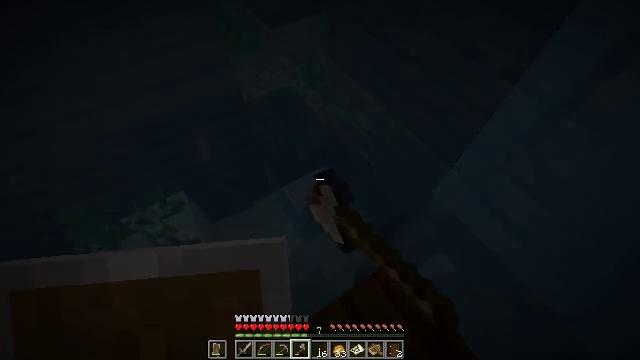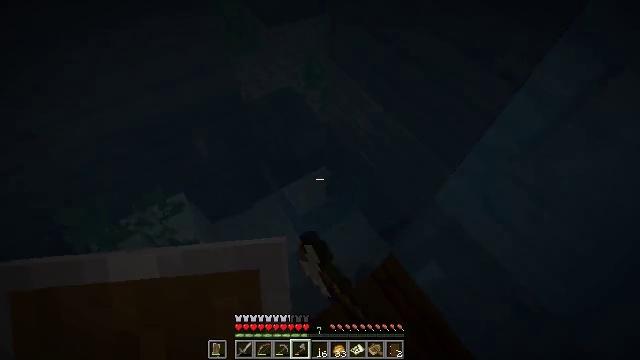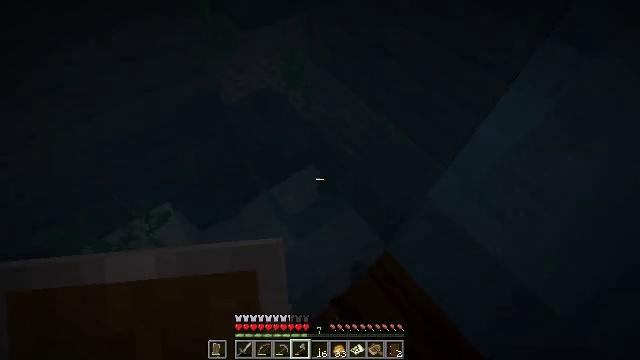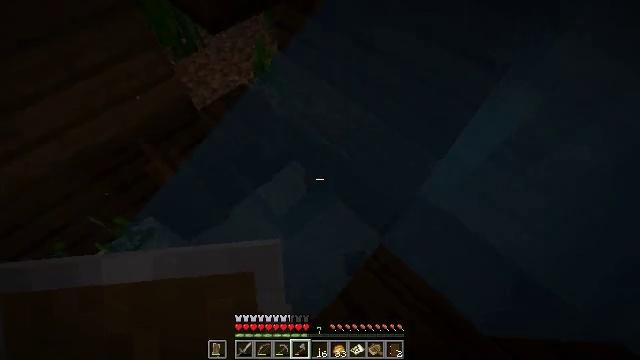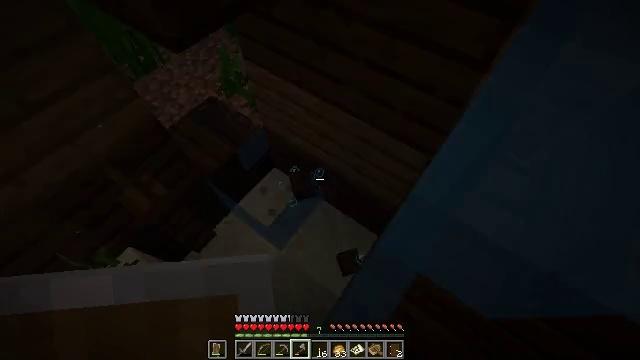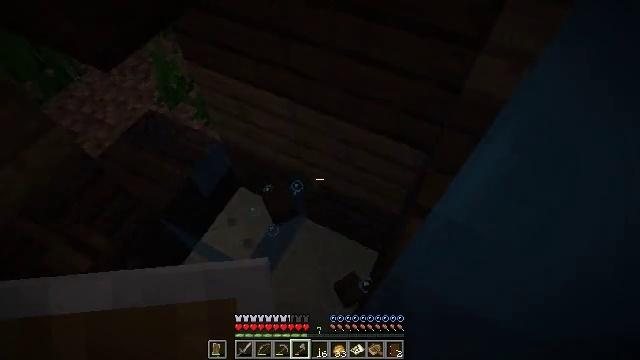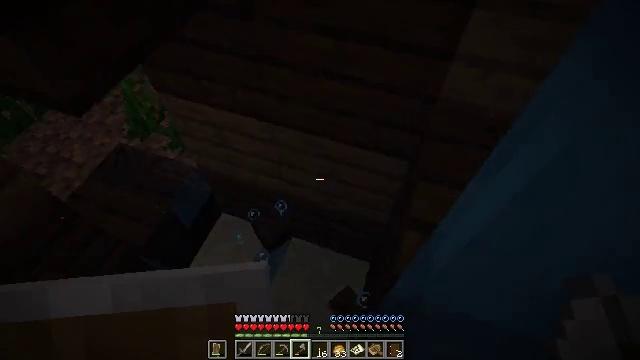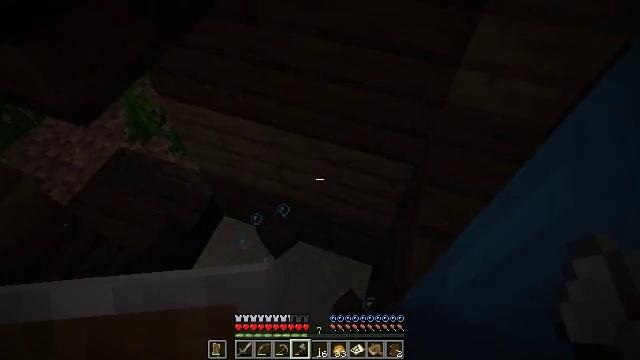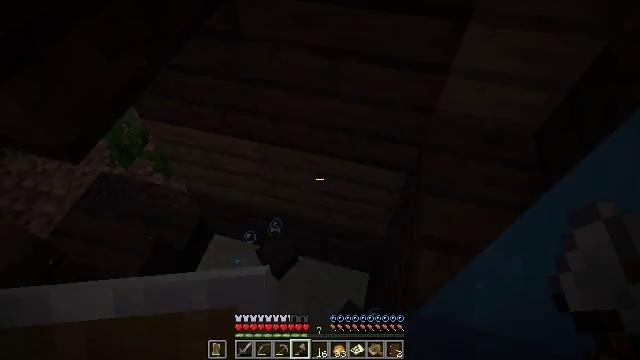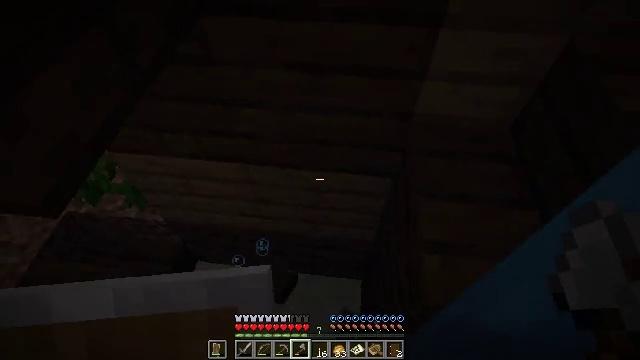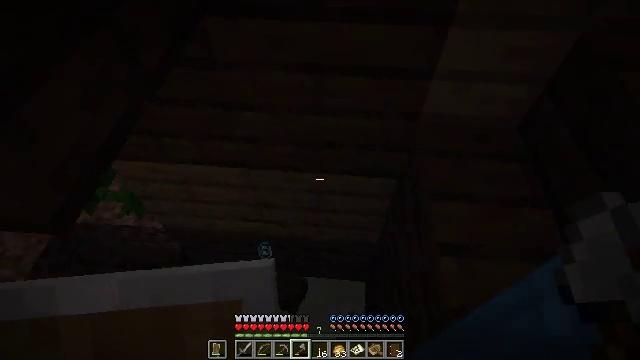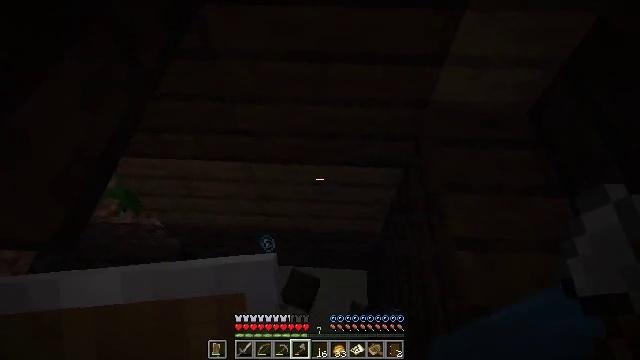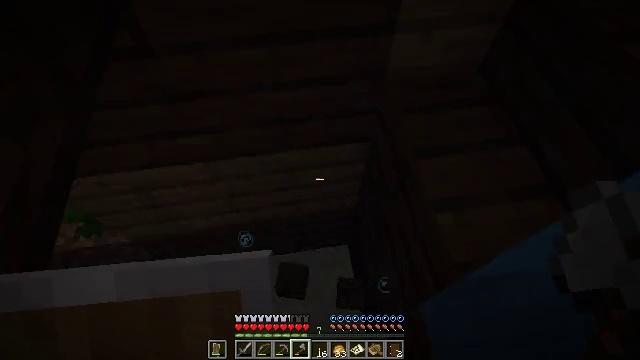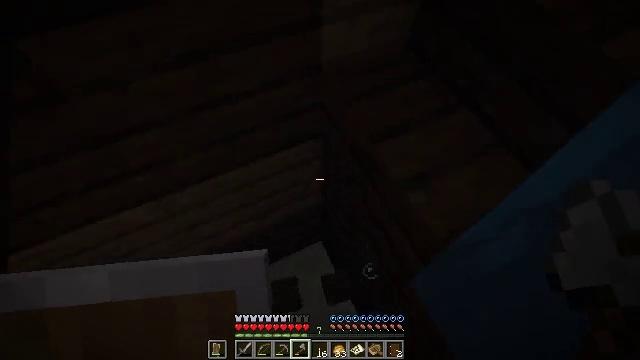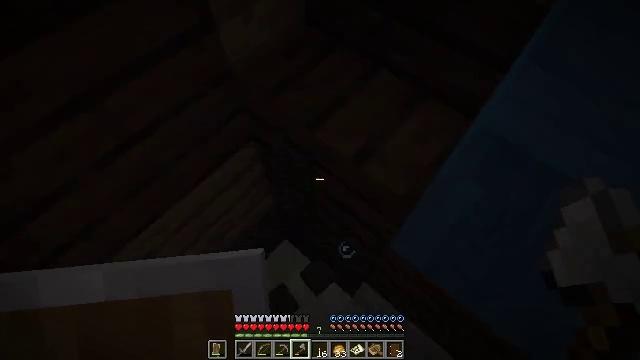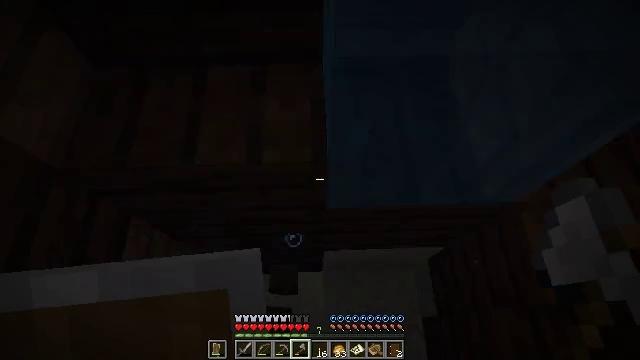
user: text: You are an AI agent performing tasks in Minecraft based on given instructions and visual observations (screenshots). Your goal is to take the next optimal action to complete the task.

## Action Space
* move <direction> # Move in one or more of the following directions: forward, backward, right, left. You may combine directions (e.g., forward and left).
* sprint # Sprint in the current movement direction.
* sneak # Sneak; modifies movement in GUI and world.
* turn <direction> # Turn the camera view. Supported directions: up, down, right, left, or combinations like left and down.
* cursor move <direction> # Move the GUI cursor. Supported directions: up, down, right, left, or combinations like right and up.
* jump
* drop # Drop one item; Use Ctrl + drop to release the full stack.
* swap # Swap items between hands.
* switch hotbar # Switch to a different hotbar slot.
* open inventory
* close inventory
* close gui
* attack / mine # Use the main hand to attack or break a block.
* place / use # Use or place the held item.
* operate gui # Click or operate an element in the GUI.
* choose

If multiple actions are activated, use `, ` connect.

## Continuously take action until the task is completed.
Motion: motion action
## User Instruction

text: Mine tall seagrass from underwater.
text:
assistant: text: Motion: move forward, attack / mine
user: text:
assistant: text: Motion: move forward and move left, turn right
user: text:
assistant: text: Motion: move forward and move left, turn right and down
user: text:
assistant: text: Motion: move forward and move left, turn right
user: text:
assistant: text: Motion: move forward and move left, turn right and up
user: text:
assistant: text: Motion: move forward and move left, turn right and up
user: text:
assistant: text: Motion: move forward and move left
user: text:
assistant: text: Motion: move forward and move left, turn right and up
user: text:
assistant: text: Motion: move forward and move left, turn right and up
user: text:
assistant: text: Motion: move forward, turn right
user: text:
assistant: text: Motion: move forward, turn right and down
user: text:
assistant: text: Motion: move forward, turn right and down
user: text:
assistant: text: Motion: move forward, turn right
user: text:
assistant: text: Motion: move forward, turn right and down
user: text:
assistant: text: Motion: turn right and down
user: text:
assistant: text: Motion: turn right and up
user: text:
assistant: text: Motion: turn right and up
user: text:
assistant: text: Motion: turn up
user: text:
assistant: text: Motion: turn right and up
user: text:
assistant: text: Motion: turn right and up
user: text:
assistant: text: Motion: turn right and up
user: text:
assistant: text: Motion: turn right and up
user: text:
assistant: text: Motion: turn right
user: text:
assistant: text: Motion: no_op
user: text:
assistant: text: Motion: turn right and down
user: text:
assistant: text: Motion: turn right and down
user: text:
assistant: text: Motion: turn right and down
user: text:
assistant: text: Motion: turn left and down
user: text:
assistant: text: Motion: turn left and down
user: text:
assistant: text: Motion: turn left